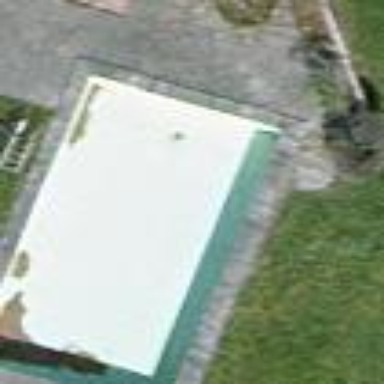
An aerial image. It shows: Swimming pool located in leisure land.